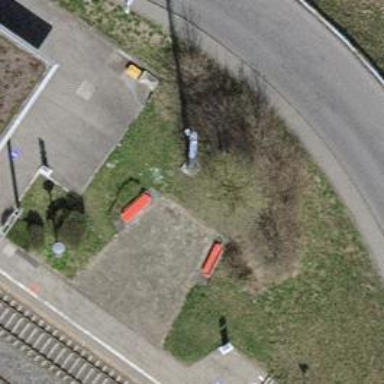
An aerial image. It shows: Red bench.